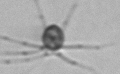
Label: Ophiaster